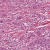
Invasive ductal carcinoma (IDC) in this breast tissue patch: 1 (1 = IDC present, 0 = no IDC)